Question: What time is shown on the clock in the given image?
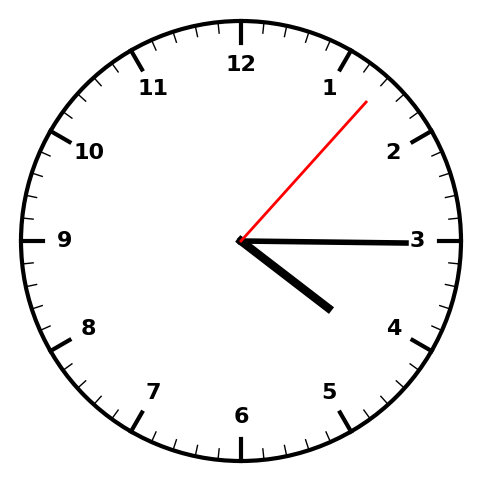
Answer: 04:15:07